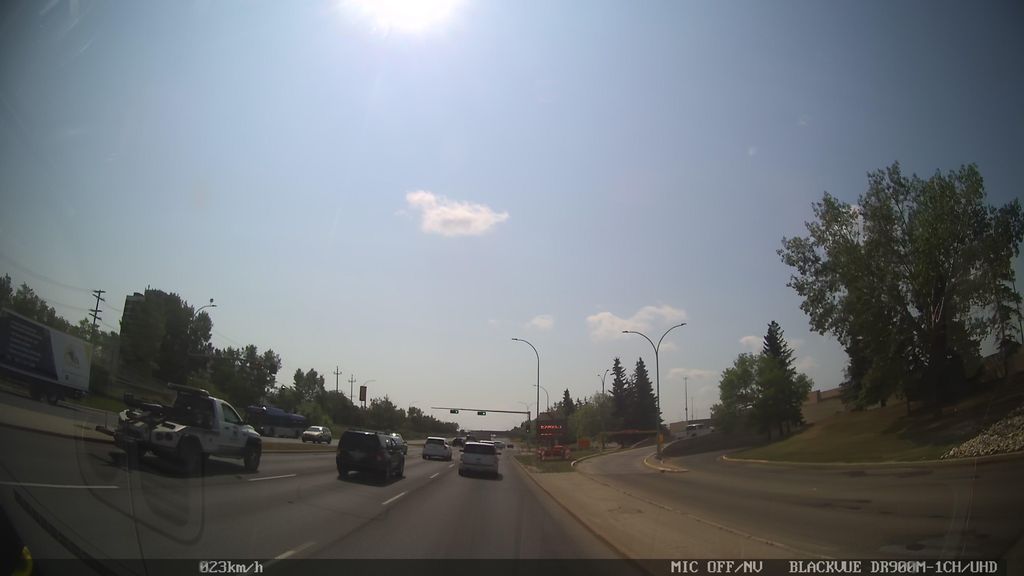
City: edmonton